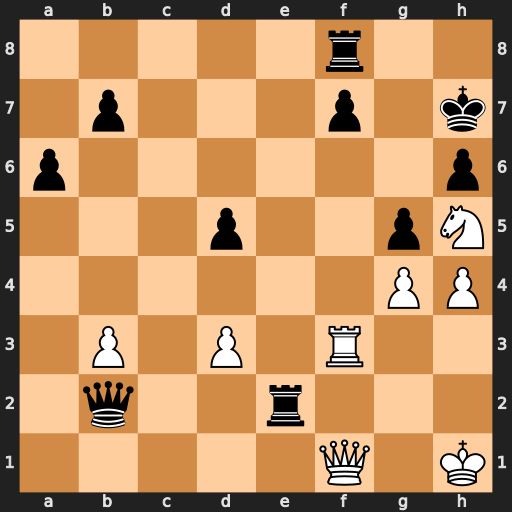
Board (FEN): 5r2/1p3p1k/p6p/3p2pN/6PP/1P1P1R2/1q2r3/5Q1K
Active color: w
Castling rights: -
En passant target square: -
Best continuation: Rxf7+ Rxf7 Qxf7+ Kh8 Qf8+